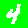
Digit: 4